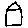
Label: house